Interaction volume radius: 5 \u00c5
Interaction volume height: 30 \u00c5
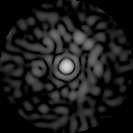
Disorder parameter: 0.8366